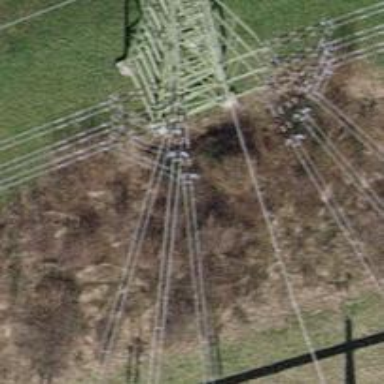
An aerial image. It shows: Three cables of power line.